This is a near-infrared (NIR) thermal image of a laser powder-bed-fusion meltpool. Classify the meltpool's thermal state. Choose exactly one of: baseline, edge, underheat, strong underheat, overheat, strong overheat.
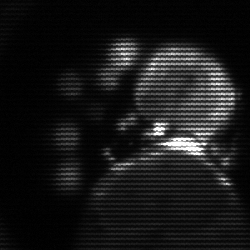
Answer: edge